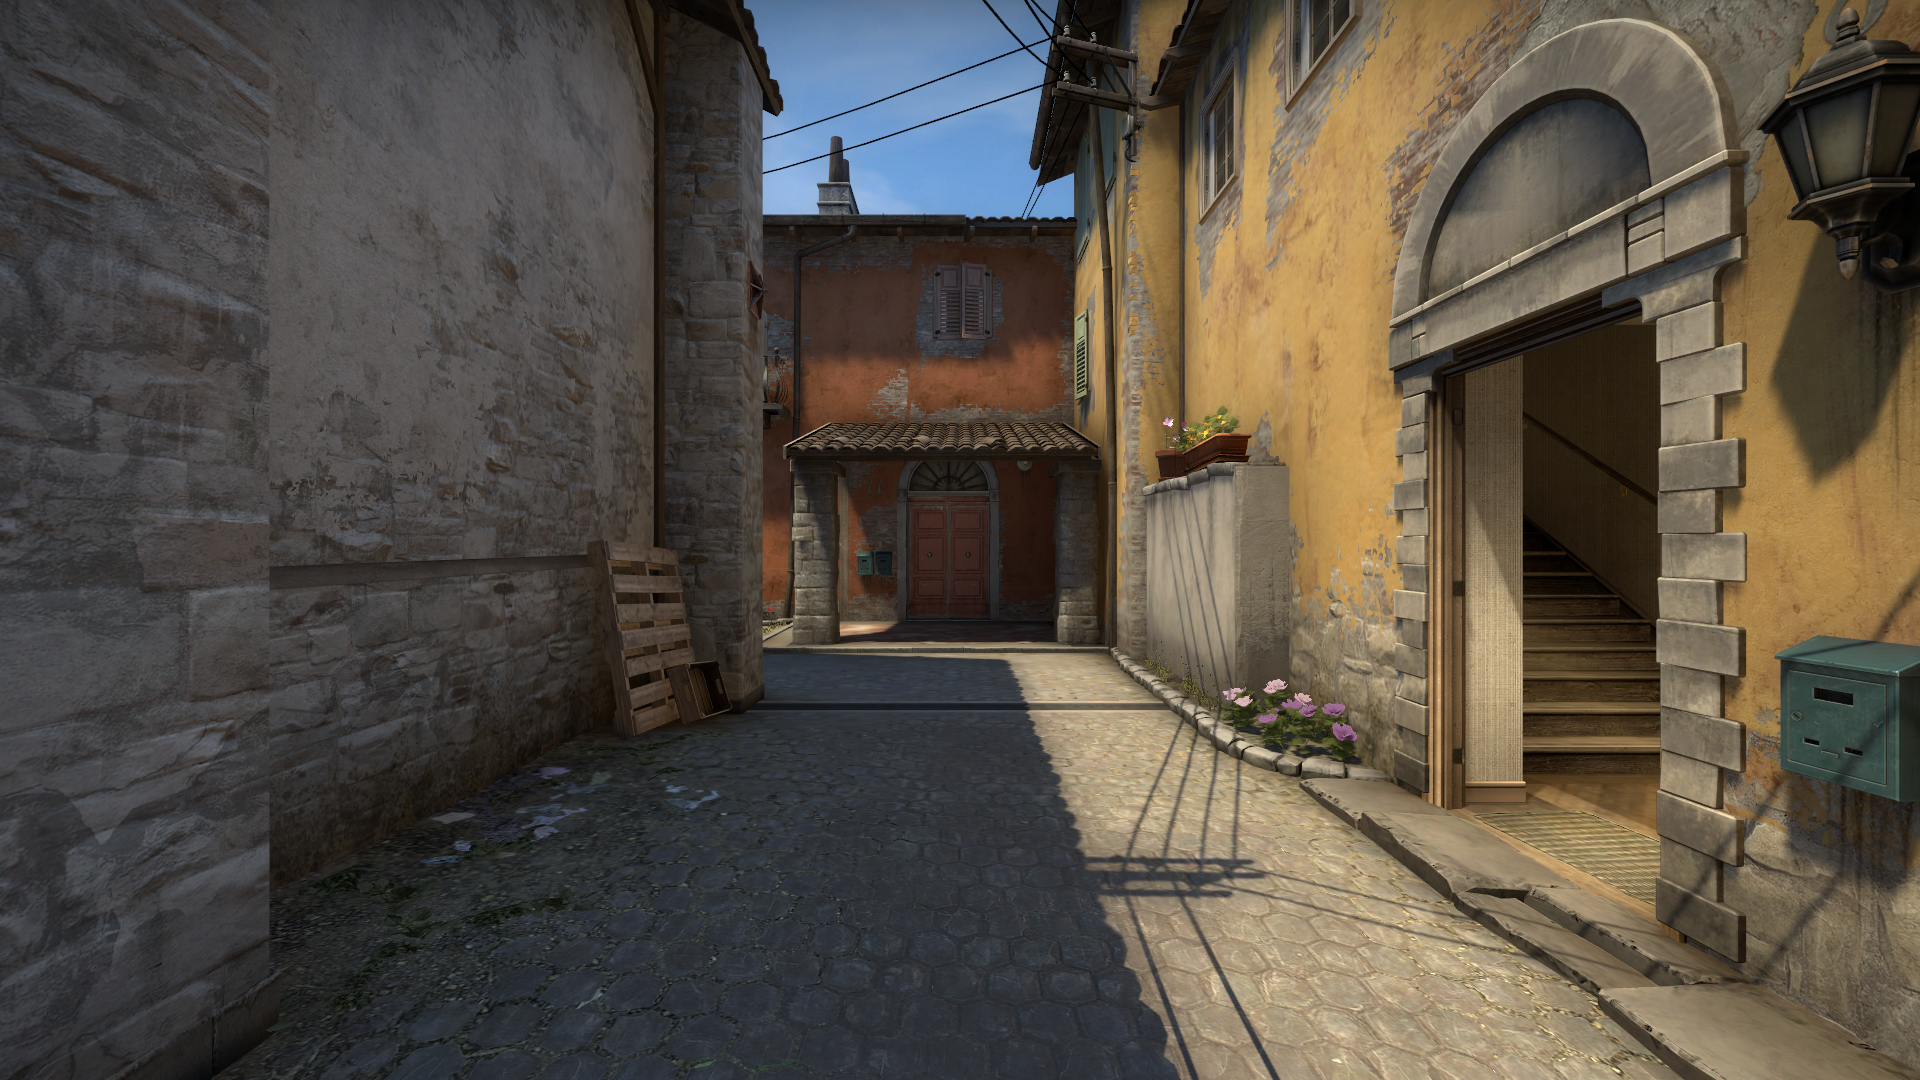
Map: de_inferno